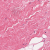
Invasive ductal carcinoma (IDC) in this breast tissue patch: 0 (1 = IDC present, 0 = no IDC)